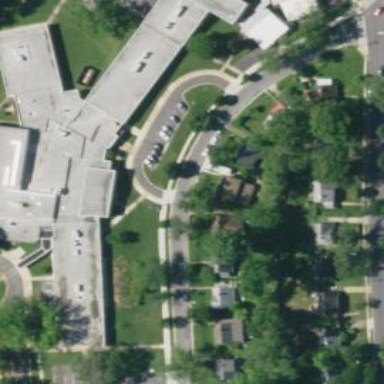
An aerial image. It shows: School building.